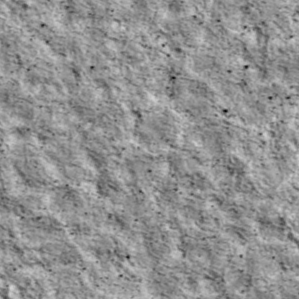
Label: non_frost